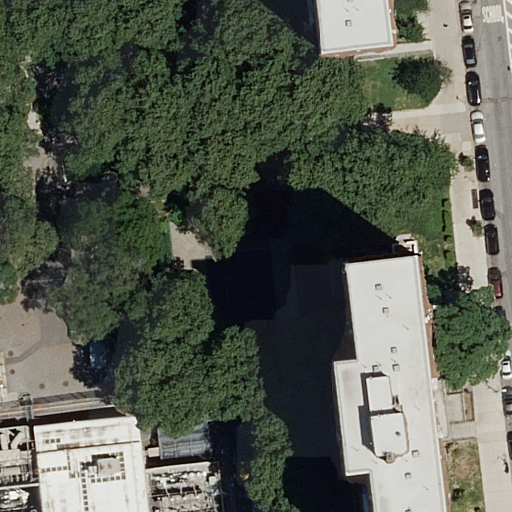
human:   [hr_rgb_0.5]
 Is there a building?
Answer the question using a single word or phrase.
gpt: yes

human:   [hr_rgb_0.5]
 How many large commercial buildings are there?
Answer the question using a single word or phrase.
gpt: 0

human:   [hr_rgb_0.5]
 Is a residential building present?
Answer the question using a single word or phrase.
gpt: yes

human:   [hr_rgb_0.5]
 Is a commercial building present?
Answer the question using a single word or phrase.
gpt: no

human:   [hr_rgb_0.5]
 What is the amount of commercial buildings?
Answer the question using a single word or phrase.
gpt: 0

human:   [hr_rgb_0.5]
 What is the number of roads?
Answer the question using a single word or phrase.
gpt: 5

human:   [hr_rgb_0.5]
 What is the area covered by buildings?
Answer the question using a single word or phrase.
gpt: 1390m2

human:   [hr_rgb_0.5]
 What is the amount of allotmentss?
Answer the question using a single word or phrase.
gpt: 1

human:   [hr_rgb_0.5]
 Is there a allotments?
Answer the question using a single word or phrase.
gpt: yes

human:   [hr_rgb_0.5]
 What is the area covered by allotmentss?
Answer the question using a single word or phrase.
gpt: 854m2

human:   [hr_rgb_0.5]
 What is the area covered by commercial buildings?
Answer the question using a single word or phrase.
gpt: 0m2

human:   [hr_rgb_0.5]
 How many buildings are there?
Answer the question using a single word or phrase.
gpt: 4

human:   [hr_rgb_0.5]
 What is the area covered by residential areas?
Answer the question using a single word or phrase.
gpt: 1621m2

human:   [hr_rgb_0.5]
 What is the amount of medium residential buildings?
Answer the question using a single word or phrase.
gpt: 2

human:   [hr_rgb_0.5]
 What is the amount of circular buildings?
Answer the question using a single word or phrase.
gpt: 0

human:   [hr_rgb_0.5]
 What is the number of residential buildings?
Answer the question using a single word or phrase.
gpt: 4

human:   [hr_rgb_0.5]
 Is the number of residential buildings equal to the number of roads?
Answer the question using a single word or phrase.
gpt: no

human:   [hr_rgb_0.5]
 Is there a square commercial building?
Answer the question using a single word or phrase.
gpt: no

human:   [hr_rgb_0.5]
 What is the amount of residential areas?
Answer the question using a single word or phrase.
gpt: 1

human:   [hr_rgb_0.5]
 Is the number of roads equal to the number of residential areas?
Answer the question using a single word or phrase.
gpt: no

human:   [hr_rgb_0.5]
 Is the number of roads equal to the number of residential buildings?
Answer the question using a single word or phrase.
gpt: no

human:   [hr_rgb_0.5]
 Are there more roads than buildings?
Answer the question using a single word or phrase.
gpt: yes

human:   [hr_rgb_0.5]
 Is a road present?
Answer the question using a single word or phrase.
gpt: yes

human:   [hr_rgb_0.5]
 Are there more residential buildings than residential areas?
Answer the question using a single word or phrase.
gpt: yes

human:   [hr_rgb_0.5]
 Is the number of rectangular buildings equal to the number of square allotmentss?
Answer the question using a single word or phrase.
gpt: no

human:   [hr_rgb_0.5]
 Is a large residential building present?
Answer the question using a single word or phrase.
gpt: yes

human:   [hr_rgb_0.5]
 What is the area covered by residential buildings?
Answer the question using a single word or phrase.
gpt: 1390m2

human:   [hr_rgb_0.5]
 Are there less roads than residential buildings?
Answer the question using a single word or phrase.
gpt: no

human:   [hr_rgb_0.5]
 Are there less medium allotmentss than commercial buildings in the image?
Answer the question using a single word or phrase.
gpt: no

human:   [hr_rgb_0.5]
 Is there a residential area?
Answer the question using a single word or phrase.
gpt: yes

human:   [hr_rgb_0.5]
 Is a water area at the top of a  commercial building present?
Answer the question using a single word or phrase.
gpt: no

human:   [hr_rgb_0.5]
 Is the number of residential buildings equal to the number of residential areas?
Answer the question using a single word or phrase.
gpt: no

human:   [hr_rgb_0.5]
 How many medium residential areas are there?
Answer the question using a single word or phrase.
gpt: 0

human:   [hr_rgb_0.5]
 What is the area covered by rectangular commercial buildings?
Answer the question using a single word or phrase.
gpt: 0m2

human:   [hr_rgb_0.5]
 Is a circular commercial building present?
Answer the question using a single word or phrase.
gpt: no

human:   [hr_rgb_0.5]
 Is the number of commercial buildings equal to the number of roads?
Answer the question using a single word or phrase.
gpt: no

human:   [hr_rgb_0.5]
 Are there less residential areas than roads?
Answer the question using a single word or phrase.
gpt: yes

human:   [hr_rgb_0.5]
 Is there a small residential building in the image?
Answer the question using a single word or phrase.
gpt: yes

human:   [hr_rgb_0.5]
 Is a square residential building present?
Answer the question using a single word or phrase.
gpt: no

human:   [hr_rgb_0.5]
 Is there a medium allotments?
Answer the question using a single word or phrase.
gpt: no

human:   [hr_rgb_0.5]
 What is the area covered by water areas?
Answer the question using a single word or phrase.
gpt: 0m2

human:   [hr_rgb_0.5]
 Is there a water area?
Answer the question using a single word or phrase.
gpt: no

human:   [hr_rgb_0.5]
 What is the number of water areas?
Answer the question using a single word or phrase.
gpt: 0

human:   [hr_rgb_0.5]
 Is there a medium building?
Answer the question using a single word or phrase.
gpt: yes

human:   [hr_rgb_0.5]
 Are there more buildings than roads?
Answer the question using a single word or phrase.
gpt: no

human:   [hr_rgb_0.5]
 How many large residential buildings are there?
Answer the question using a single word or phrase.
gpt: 1

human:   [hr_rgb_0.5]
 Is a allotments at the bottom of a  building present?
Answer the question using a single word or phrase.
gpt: no

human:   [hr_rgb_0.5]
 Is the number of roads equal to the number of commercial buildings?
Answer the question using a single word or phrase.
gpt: no

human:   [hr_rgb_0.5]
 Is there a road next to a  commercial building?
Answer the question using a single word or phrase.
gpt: no

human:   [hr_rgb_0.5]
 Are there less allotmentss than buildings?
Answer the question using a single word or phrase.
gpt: yes

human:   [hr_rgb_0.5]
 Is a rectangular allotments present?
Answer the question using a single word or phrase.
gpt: yes

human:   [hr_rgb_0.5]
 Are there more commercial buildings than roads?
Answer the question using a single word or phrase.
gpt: no

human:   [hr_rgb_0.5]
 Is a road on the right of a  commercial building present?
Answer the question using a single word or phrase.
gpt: no

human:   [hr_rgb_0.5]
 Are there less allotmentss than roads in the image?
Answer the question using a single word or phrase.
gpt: yes

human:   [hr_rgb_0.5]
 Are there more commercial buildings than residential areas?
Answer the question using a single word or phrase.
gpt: no

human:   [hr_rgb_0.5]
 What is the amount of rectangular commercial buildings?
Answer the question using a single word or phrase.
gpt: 0

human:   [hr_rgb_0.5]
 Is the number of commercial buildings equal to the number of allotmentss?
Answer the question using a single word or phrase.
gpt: no

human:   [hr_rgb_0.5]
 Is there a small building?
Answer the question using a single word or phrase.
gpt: yes

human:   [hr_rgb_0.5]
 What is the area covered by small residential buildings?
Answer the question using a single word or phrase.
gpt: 52m2

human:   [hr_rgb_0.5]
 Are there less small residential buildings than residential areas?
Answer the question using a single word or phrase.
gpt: no

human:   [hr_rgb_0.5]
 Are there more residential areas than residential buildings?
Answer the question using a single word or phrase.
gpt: no

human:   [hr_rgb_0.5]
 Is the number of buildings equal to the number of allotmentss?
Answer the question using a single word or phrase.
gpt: no

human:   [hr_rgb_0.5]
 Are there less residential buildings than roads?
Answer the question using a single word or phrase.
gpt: yes

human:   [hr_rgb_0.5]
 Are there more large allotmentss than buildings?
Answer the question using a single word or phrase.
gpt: no